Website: bh-photo
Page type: account-selection
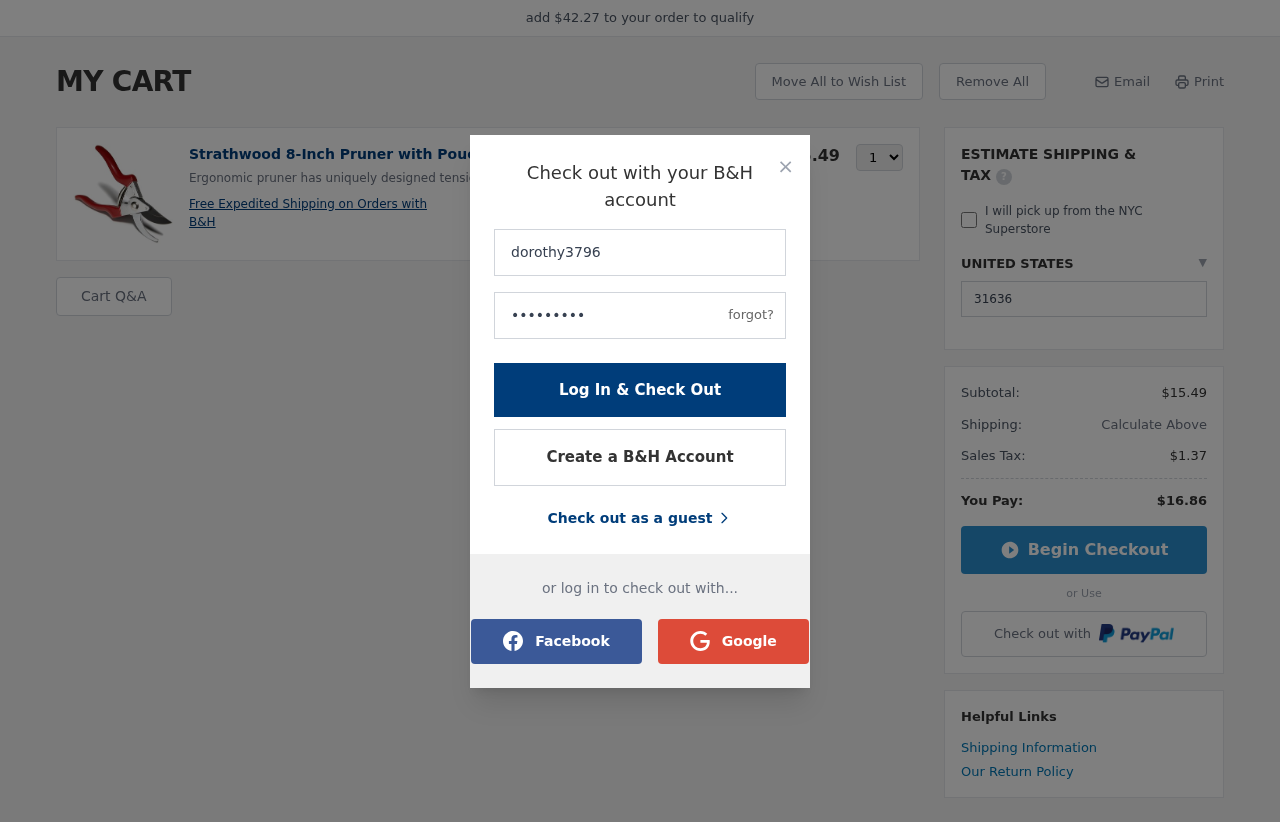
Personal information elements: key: PII_COUNTRY
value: UNITED STATES
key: PII_LOGIN_USERNAME
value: dorothy3796
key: PII_POSTCODE
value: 31636
Product elements: key: PRODUCT1_DESC
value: Ergonomic pruner has uniquely designed tension spring
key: PRODUCT1_NAME
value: Strathwood 8-Inch Pruner with Pouch
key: PRODUCT1_PRICE
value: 15.49
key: PRODUCT1_QUANTITY
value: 1
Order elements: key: ORDER_SUBTOTAL
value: $15.49
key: ORDER_TAX
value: $1.37
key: ORDER_TOTAL
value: $16.86
Other elements: key: AMOUNT_TO_QUALIFY
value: $42.27